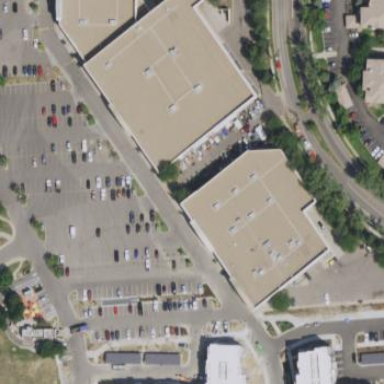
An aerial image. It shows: Retail building.